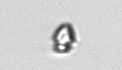
Label: Heterocapsa_rotundata